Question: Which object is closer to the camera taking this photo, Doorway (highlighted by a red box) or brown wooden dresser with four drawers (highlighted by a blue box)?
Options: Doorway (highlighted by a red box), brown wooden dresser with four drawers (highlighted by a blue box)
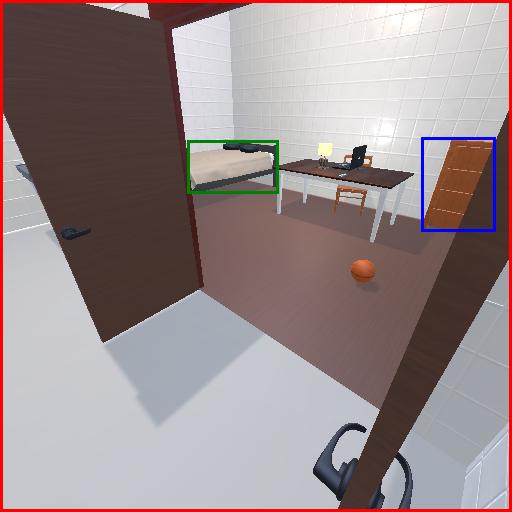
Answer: Doorway (highlighted by a red box)